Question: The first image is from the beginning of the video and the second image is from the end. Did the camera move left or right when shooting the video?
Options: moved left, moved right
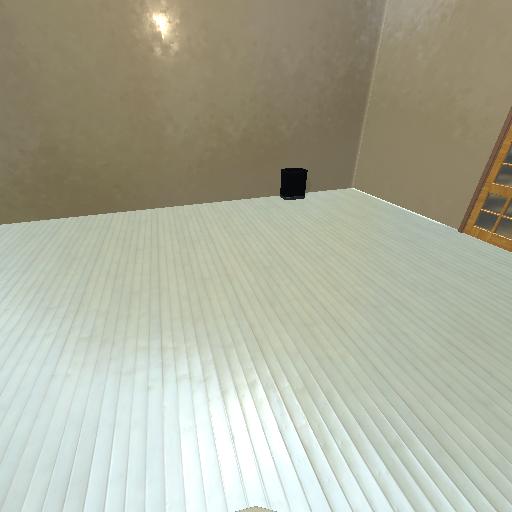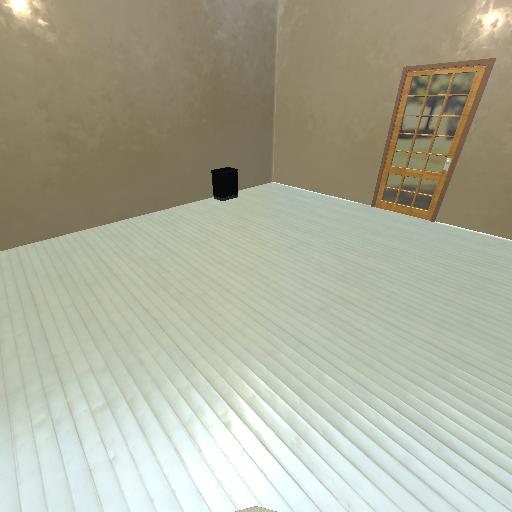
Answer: moved left